Brain MRI, t1w sequence, axial 2D slice.
Patient: age 33, sex F, weight 78 kg, height 1.78 m
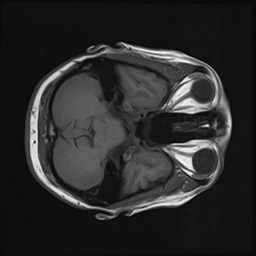